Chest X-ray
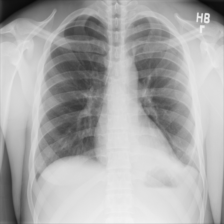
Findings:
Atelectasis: negative
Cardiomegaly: negative
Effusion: positive
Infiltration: negative
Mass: negative
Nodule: negative
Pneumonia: negative
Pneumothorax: negative
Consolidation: negative
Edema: positive
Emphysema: negative
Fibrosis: negative
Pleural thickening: negative
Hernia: negative